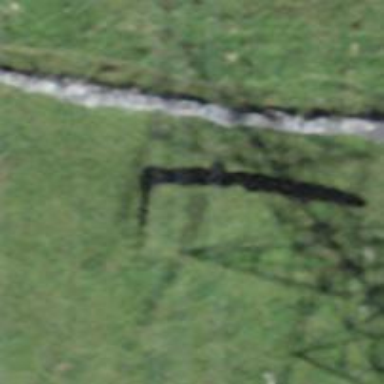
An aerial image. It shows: Dry stone wall barrier.